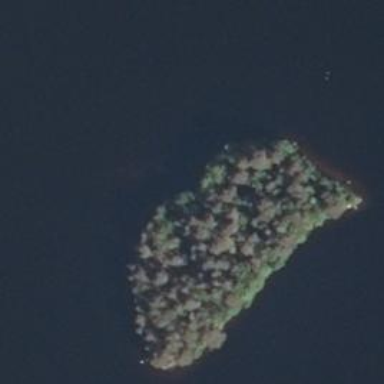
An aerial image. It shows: Island covered with woodland.